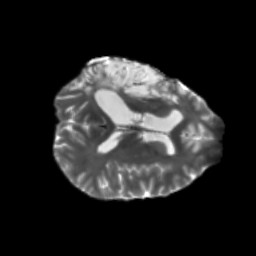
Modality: T2w
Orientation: axial
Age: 27
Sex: female
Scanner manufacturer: siemens
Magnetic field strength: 3 T
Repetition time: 5.25 s
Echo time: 0.08 s